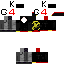
A male human skin with dark skin, wearing brown long hair dressed in a red tshirt and red pants, featuring a closed mouth.